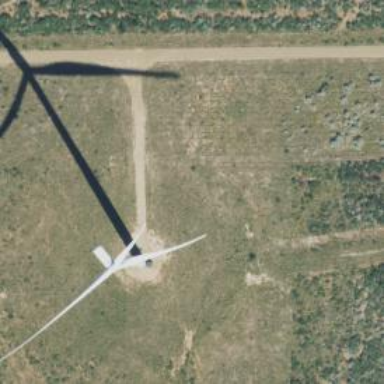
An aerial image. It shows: Wind generator in the form of horizontal axis wind turbine.